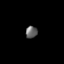
Tissue: prostate
Cell type: T cells
Senescence score: 0.3618
Nuclear area (px): 139
Mean DAPI intensity: 102.561